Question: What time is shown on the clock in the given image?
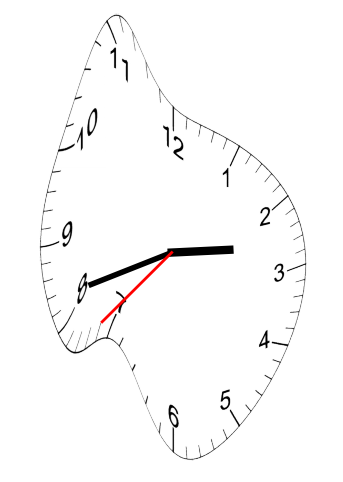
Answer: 02:41:37